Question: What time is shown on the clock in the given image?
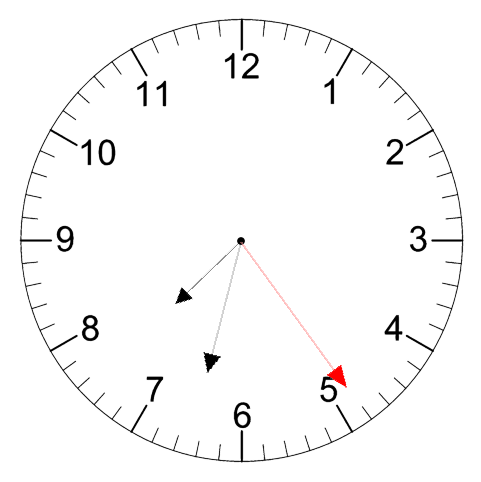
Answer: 07:32:24